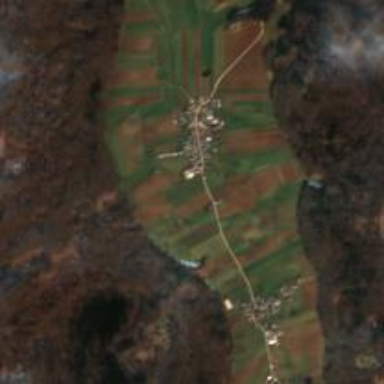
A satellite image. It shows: Village.